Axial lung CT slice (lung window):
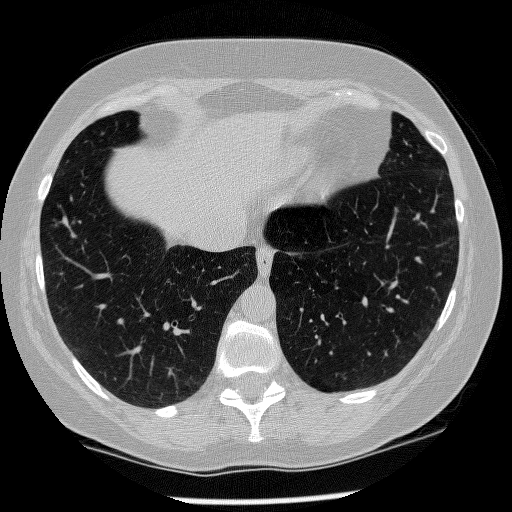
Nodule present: no